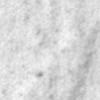
Label: no_change